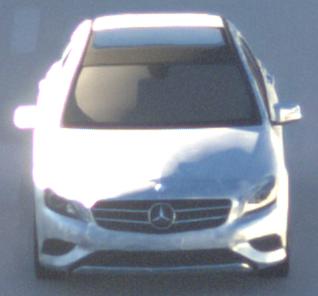
Make: Mercedes-Benz
Model: A 180
Detailed model: A-Class (176)
Model produced from: 2012/09
Model produced until: 2015/07
Doors: 5
Color: white
Road condition: dry road
Daytime: sunrise or sunset
Contrast: high contrast